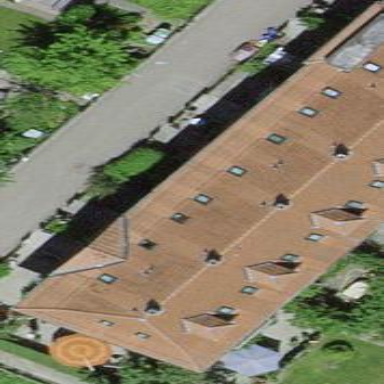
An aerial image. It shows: Residential building with gabled roof covered in maroon roof tiles. The roof orientation is across the building.